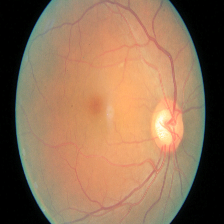
Diabetic retinopathy grade: Moderate